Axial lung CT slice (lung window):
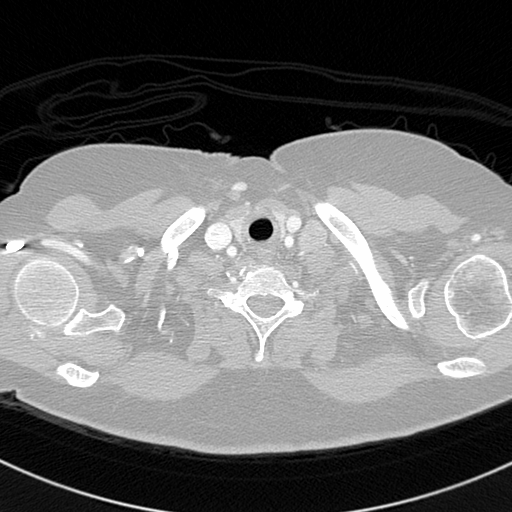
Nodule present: no